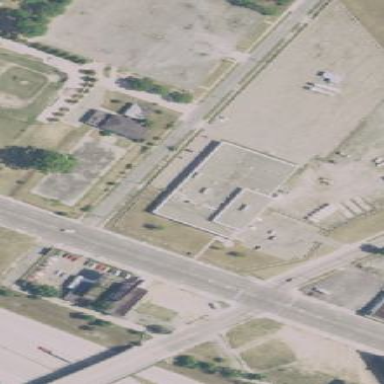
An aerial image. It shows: Military armory building.